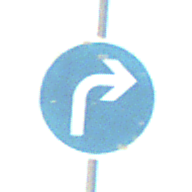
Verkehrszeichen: VorgeschriebeneFahrtrichtungRechts
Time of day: SunriseSunset
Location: Outdoor (Nature)
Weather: PartlyCloudy
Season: NotSpecified
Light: Natural